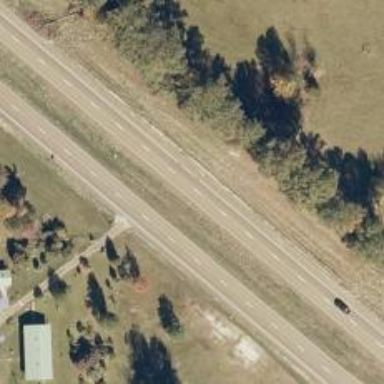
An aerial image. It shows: This image shows trunk highway that functions as expressway.